Question: For searching a document, I like using the floating Find/Replace window that pops up. Lately, however, hitting - pulls up this Find/Replace bar at the bottom of the editor window. I suppose I wouldn't mind it so much, except instead of selecting the text to search it puts the insertion point whatever I've searched for before. Very annoying. Clicking on the magnifying glass pops up the other Find/Replace dialog.
How can I get the normal dialog to pop-up by default?
I should add that for some reason search is no longer working in Preferences, so I can no longer just search for "Find" to locate the setting I might need to change. So you'll have to give me the exact location.

A little more experimenting reveals that this is PyDev-specific behavior but I still can't find the setting that needs changing.
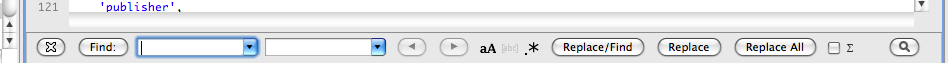
Answer: I added a feature request to the Pydev tracker for a setting to suppress the find bar: <URL>